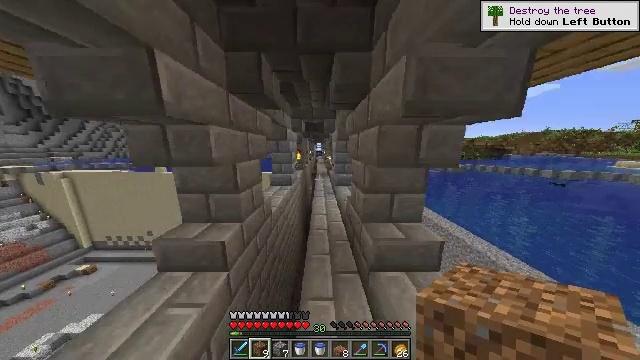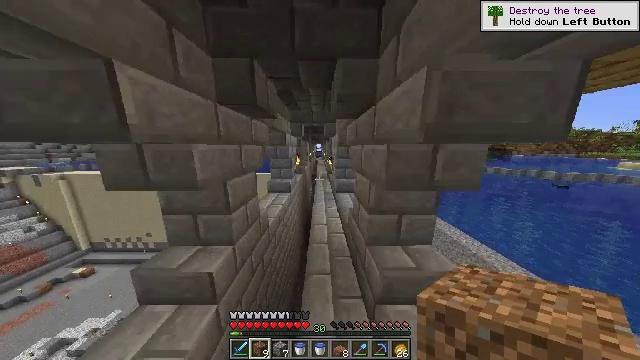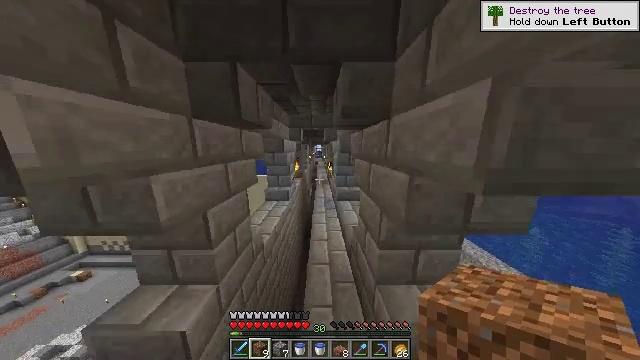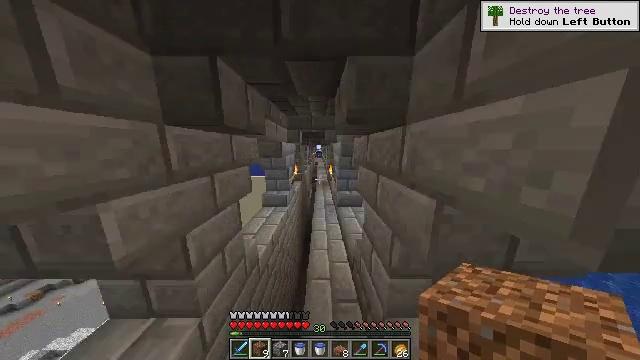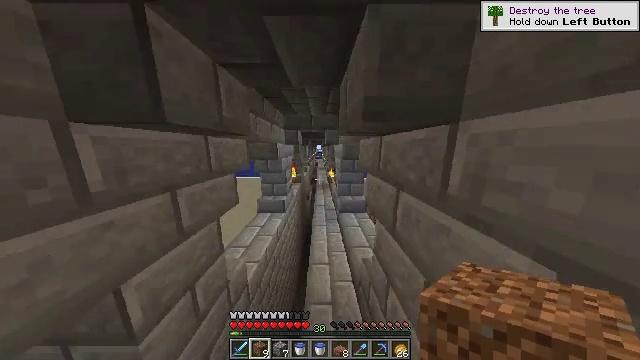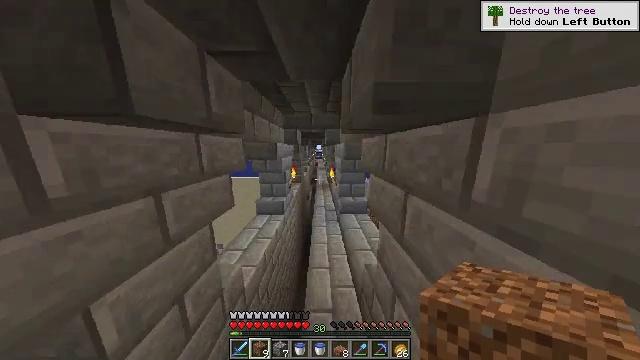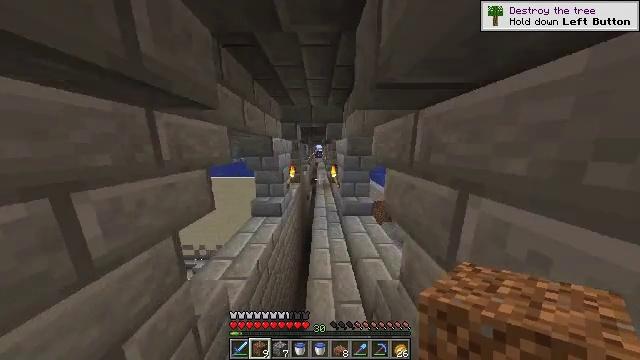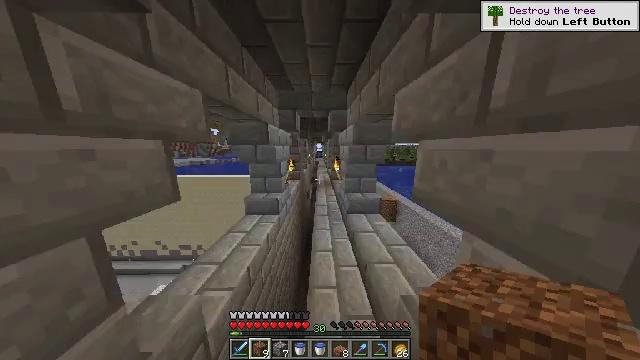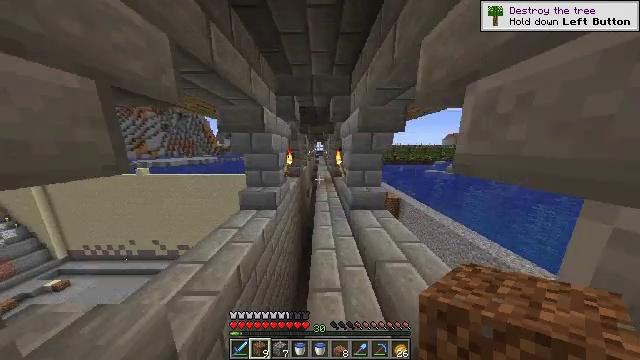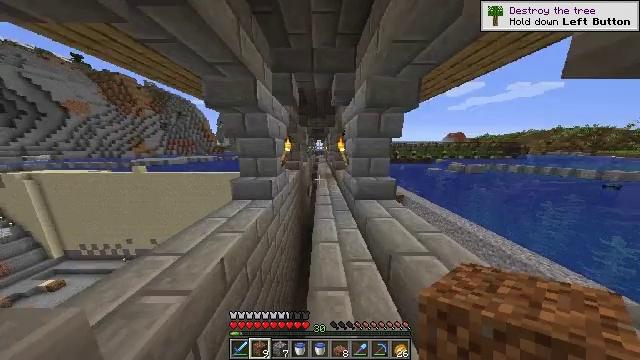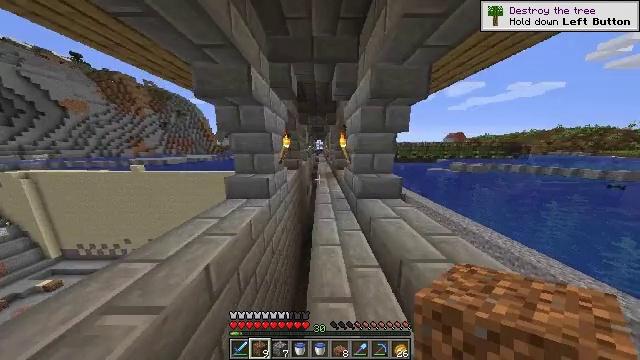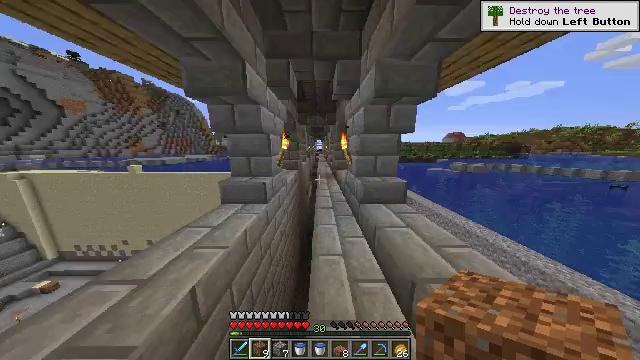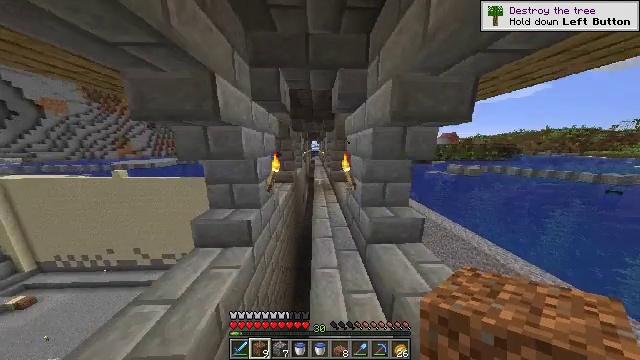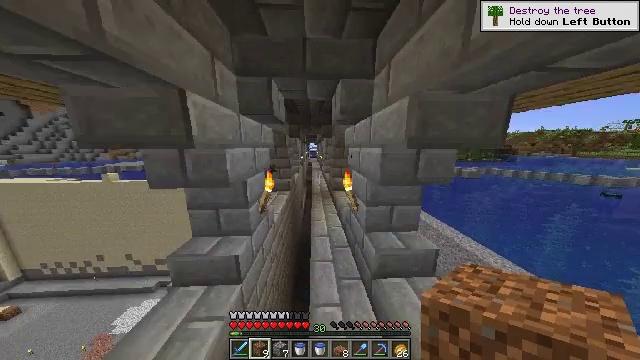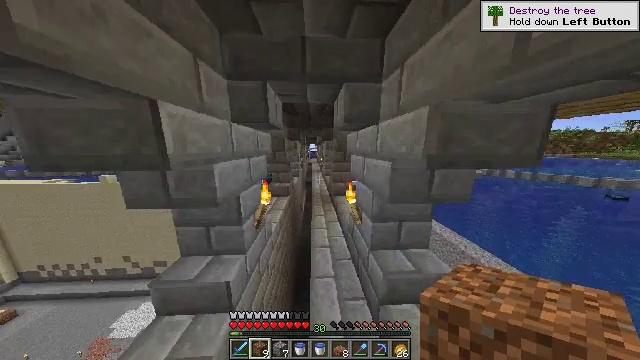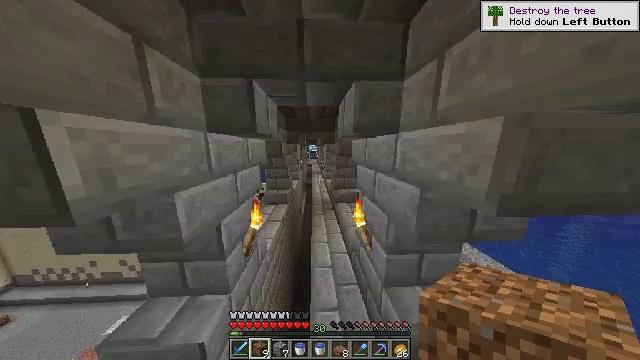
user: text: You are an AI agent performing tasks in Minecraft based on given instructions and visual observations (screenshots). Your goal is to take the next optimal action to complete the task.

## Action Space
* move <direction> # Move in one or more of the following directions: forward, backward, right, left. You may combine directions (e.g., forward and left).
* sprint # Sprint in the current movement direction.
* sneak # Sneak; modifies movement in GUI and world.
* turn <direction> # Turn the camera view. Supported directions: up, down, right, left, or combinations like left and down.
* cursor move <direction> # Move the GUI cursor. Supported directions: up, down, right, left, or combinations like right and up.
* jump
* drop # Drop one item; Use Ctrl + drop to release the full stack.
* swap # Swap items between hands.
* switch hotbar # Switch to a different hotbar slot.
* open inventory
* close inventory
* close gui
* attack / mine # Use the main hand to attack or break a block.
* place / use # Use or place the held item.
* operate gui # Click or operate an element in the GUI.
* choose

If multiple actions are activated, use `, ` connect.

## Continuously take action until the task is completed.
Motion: motion action
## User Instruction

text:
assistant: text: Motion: move forward, jump
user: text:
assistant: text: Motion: move forward, jump
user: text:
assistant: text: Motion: move forward, jump
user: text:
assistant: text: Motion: move forward, jump
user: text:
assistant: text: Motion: move forward and move left, jump
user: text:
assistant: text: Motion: move forward and move left, jump
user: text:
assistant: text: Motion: move forward, jump
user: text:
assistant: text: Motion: move forward, jump
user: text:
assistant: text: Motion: move forward, jump
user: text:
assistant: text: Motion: move forward, jump
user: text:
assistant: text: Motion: move forward, jump
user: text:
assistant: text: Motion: move forward, turn right, jump
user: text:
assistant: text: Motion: move forward, jump
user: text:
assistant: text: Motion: move forward, jump
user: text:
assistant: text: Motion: move forward, jump
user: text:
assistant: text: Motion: move forward, jump
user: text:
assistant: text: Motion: move forward, jump
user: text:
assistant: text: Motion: move forward, jump
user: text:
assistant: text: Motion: move forward, jump
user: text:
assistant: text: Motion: move forward, jump
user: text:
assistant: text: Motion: move forward, jump
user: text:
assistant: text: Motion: move forward, jump
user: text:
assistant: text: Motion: move forward, jump
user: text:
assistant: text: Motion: move forward, jump
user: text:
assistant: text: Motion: move forward, jump
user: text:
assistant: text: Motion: move forward, jump
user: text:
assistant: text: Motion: move forward, jump
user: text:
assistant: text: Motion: move forward, jump
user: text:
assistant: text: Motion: move forward, jump
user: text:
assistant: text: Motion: move forward, jump